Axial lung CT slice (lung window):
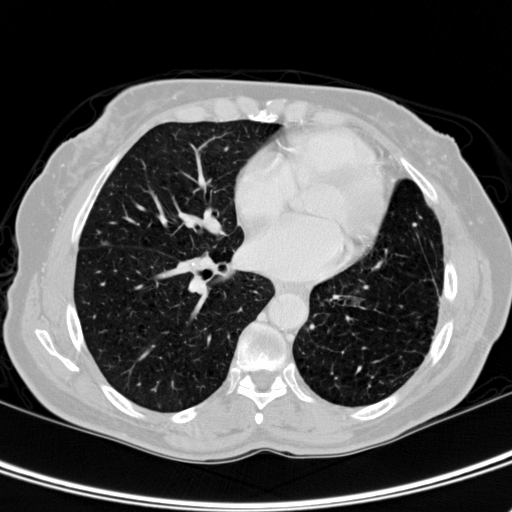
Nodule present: no